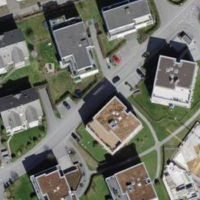
EUNIS habitat code: 54
Species observed at this site:
Corvus corone
Cyanistes caeruleus
Turdus philomelos
Sturnus vulgaris
Chloris chloris
Dendrocopos major
Corvus frugilegus
Passer domesticus
Fringilla coelebs
Buteo buteo
Coloeus monedula
Sylvia atricapilla
Carduelis carduelis
Turdus merula
Columba palumbus
Larus michahellis
Parus major
Erithacus rubecula
Hirundo rustica
Mergus merganser
Milvus milvus
Pica pica
Phoenicurus ochruros
Milvus migrans
Garrulus glandarius
Columba livia
Picus viridis
Motacilla alba
Delichon urbicum